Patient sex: M
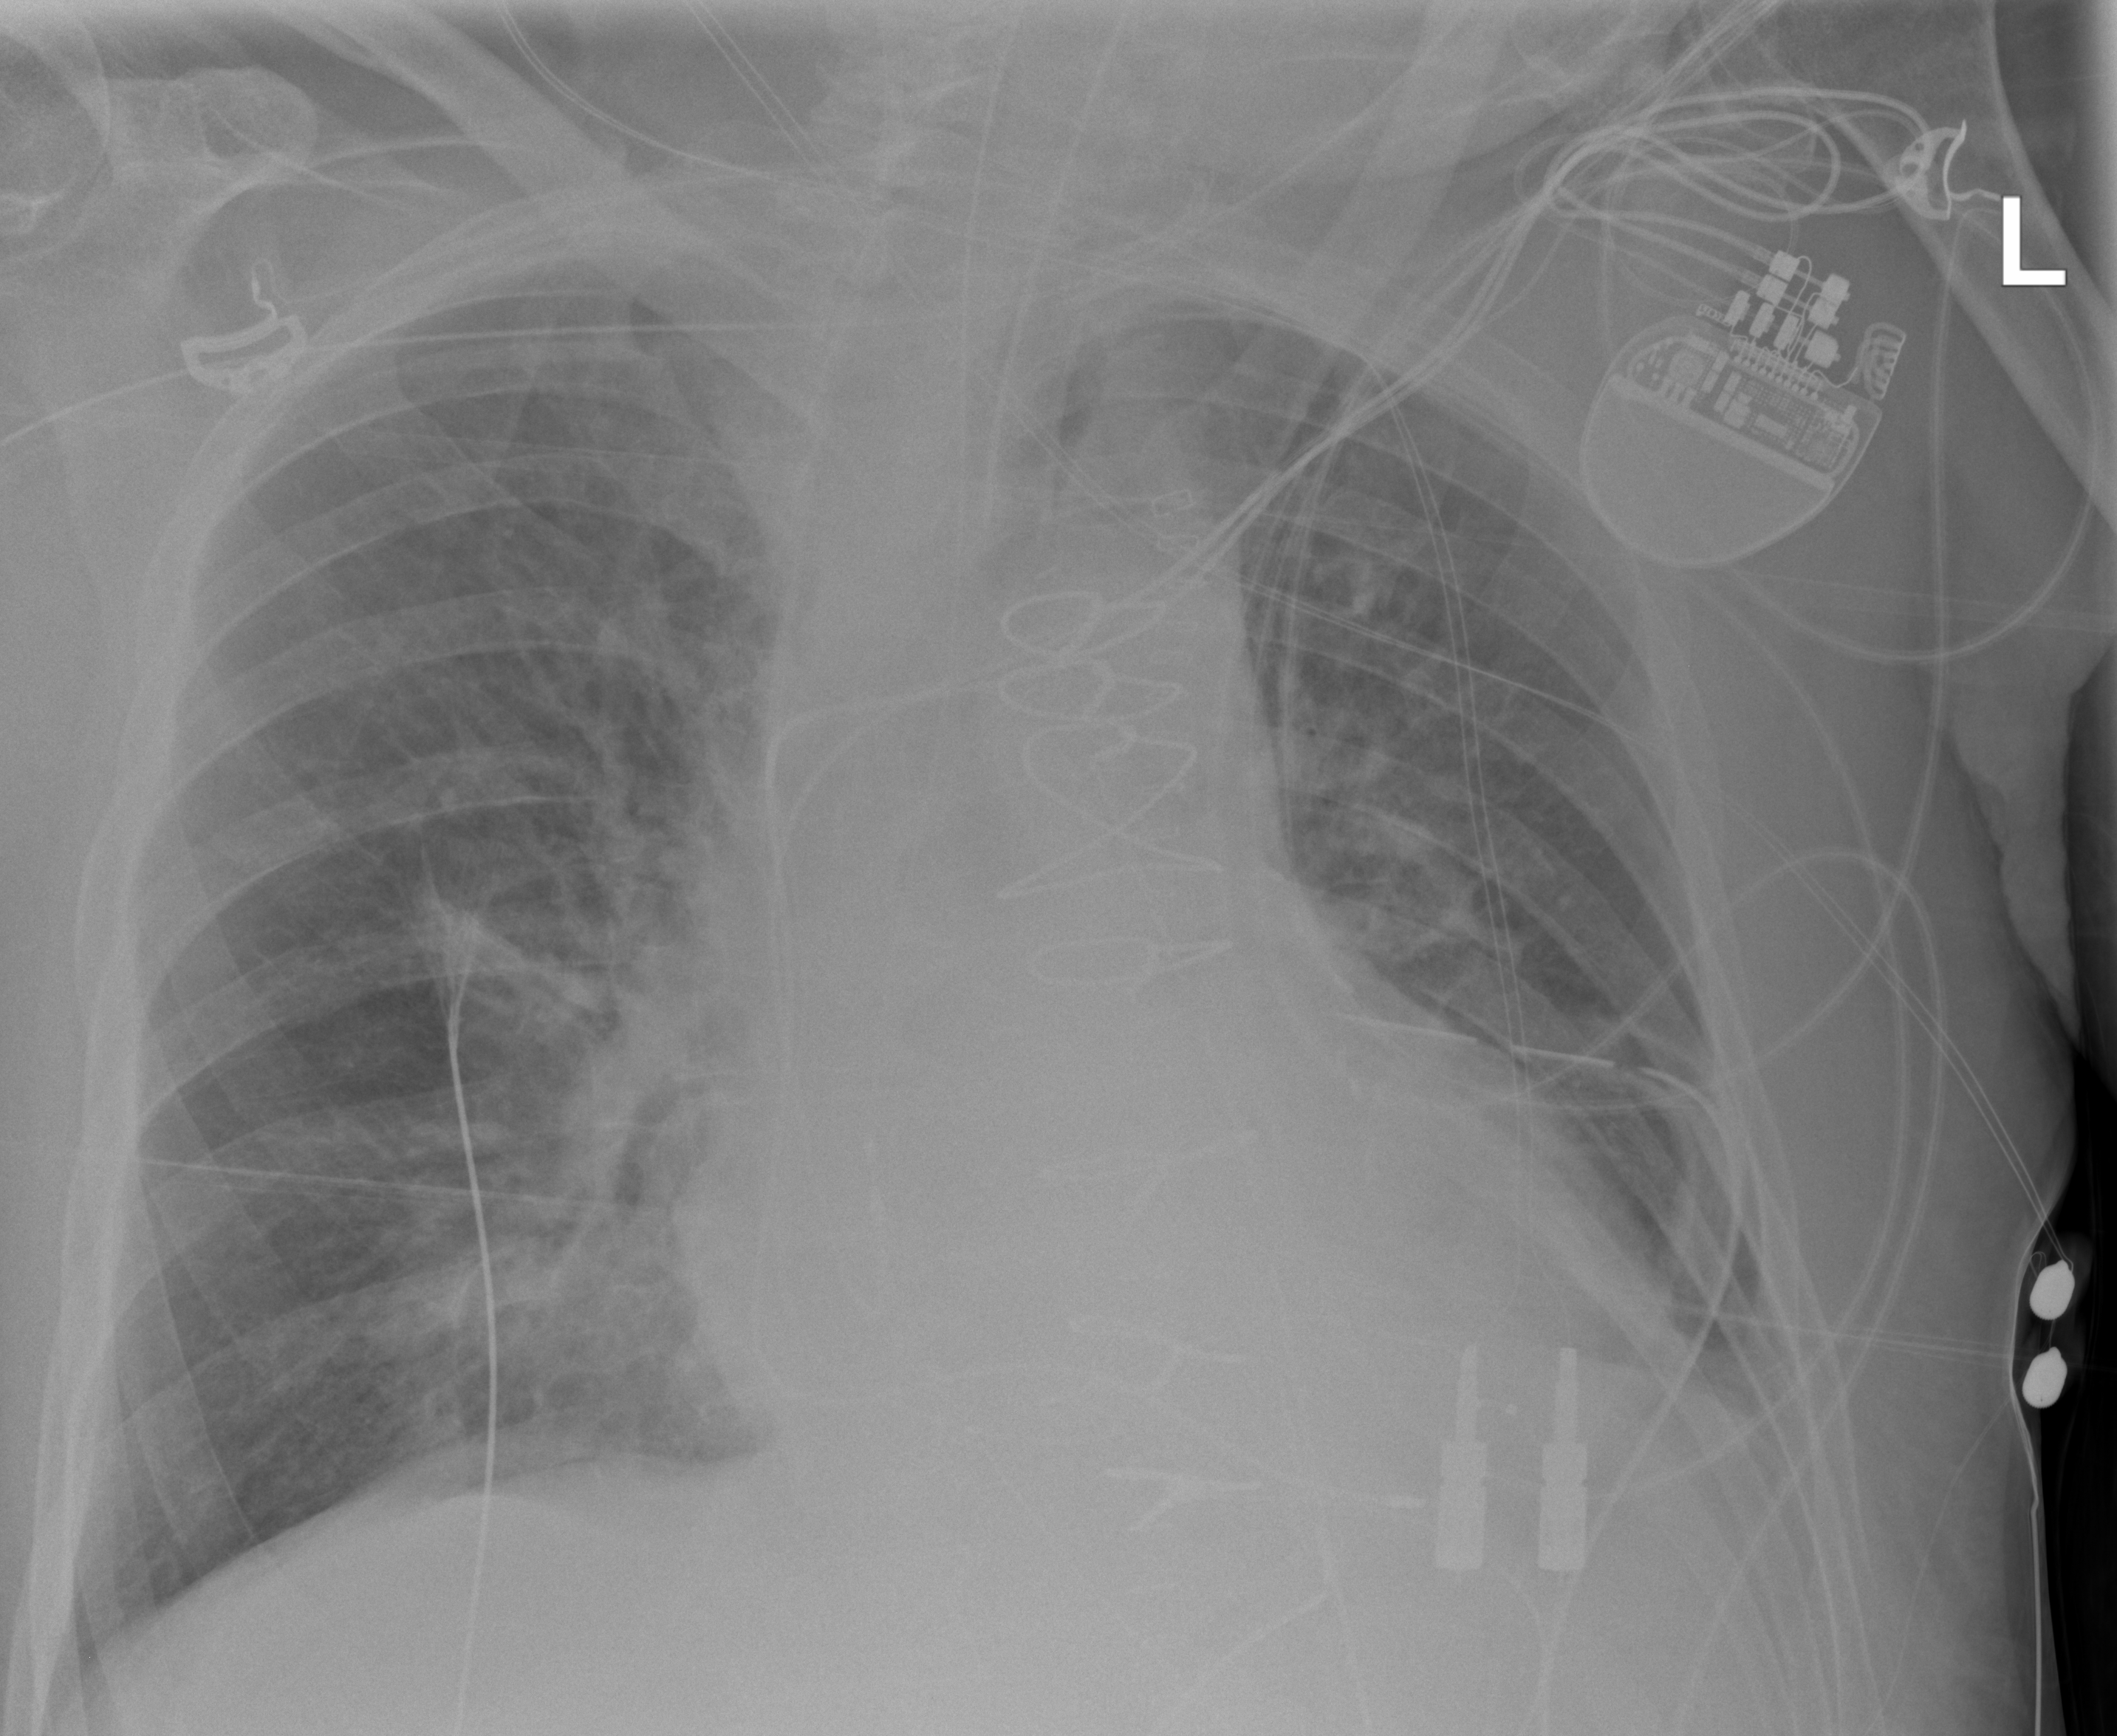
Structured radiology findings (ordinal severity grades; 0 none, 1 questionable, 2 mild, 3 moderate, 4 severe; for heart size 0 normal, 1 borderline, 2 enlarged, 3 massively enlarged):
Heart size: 0
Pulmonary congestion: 2
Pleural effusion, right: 0
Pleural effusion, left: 2
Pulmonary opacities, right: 2
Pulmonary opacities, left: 2
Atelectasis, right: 2
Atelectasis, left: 2